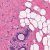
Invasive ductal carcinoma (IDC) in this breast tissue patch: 0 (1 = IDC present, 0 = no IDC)